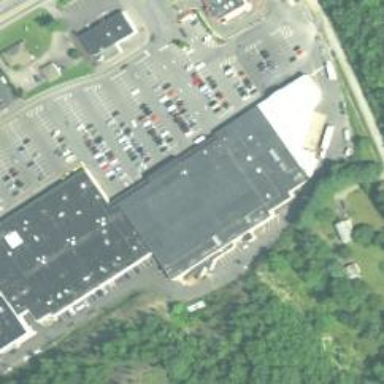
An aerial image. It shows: Supermarket.